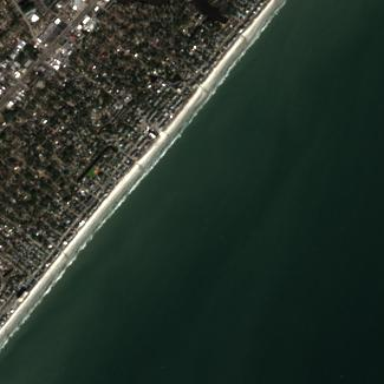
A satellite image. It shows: Beautiful beach with natural surroundings.